Interaction volume radius: 10 \u00c5
Interaction volume height: 15 \u00c5
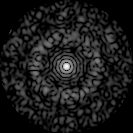
Disorder parameter: 0.8546